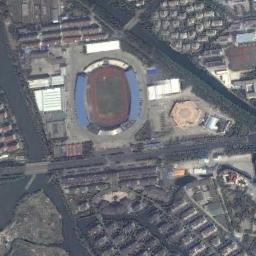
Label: stadium